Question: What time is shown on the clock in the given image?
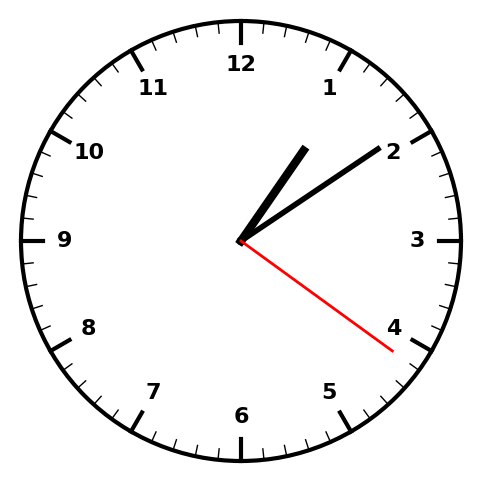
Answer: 01:09:21